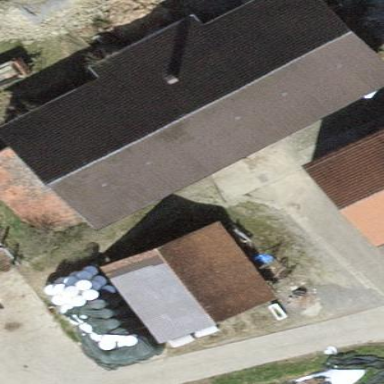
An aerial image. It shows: Rural barn.